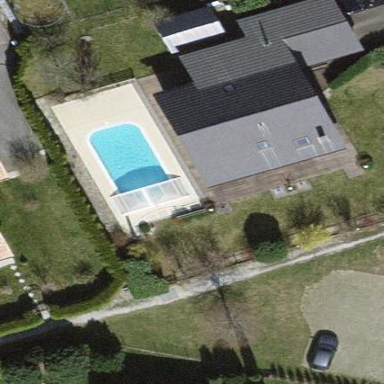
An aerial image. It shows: Swimming pool located in leisure land.